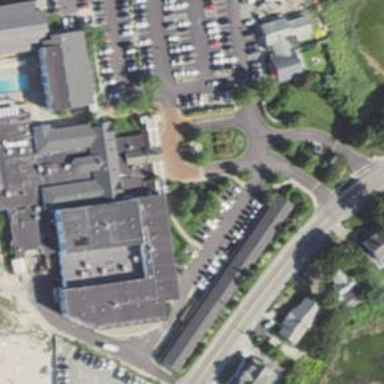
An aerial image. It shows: Parking space.